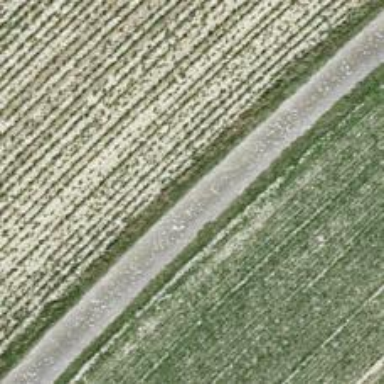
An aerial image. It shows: Well-maintained track road with grade 1 tracktype.